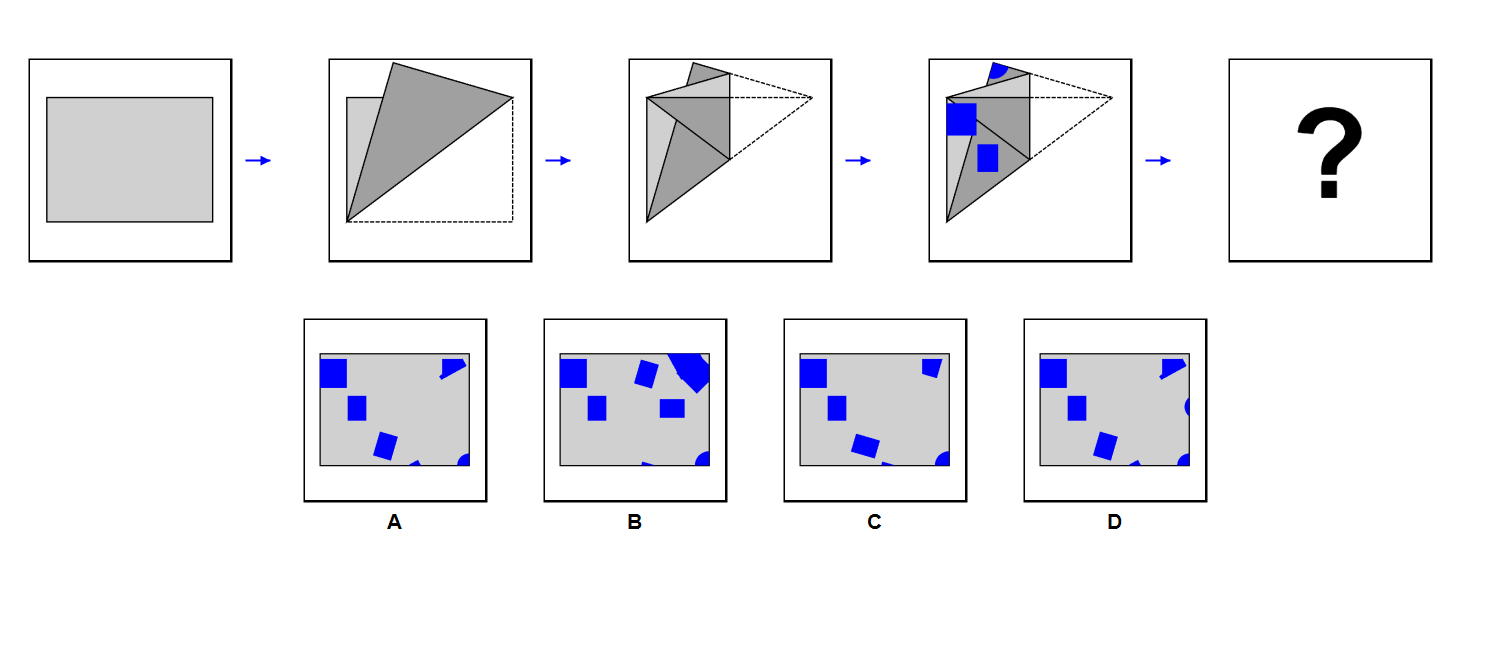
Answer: C